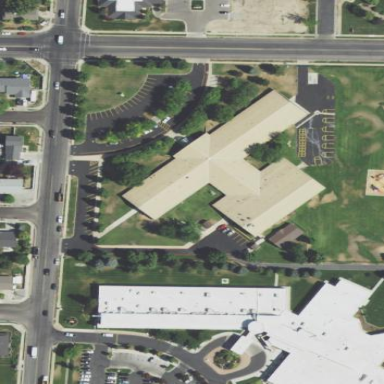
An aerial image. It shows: School building.